Question: !!! and really can't stand the white background.

Does anyone have a PyCharm schema for monokai by chance? :)
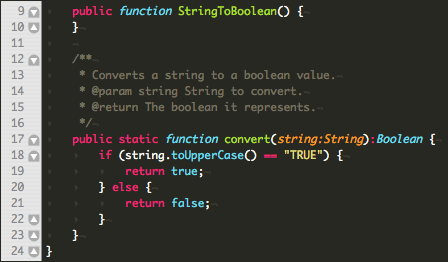
Answer: <URL>
<URL> has started porting the schema to PyCharm. See the 2nd post and the attached file.